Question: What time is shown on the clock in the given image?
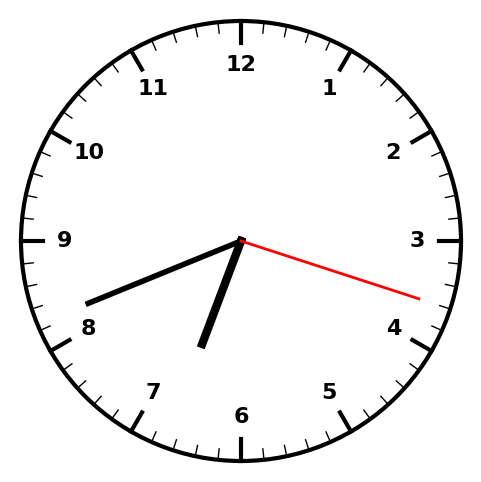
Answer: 06:41:18